Field crop: maize
Growth stage: 2
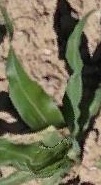
Species: maize